You are looking at the short-time Fourier spectrogram of a bearing's acceleration signal. Diagnose the bearing from this image, choosing from: normal, inner_race, outer_race, ball.
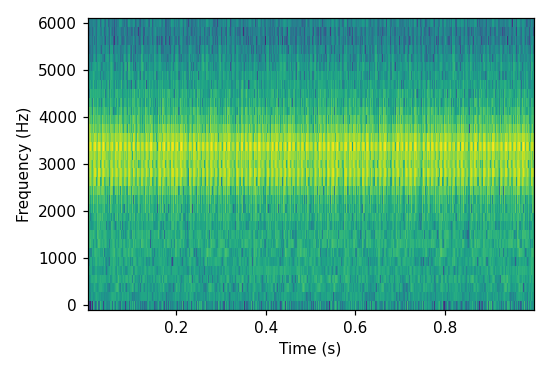
Answer: outer_race